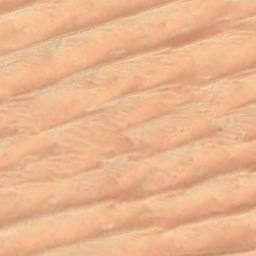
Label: desert